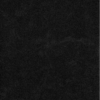
Label: dusty